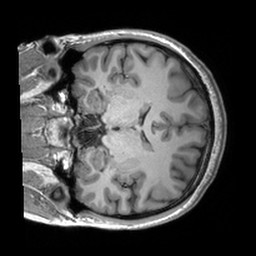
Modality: T1w
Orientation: coronal
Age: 17
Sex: female
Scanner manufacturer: siemens
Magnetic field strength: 3 T
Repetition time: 2.53 s
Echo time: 0.00298 s